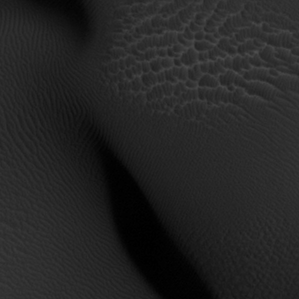
Label: non_frost